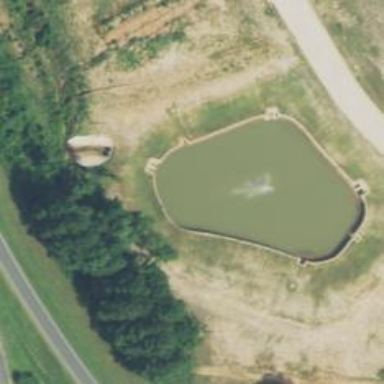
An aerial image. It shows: Retention basin containing natural water.